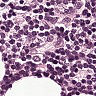
Metastatic tissue present: no